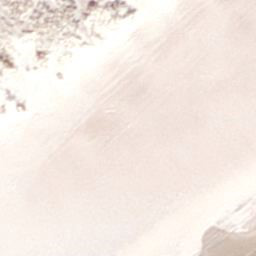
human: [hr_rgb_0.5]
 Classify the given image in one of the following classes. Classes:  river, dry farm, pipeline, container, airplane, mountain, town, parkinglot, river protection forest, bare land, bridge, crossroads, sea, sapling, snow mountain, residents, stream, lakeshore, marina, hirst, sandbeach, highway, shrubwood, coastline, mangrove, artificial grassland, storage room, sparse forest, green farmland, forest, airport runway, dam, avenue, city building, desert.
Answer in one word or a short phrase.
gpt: sandbeach